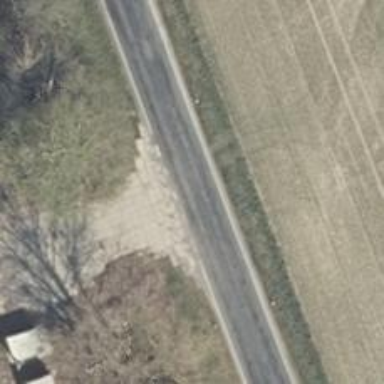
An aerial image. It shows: Secondary road with asphalt surface.